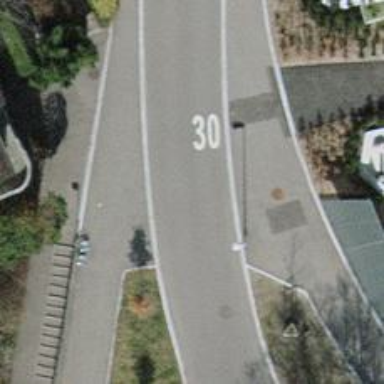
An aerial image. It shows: Unmarked crossing on the road.